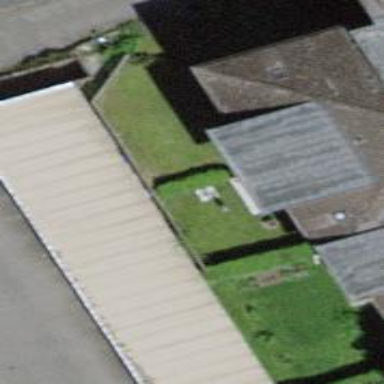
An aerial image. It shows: Group of garages.